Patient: sex M, age 60
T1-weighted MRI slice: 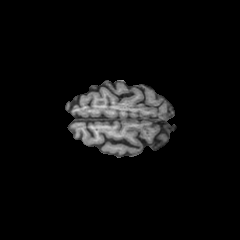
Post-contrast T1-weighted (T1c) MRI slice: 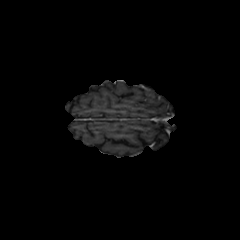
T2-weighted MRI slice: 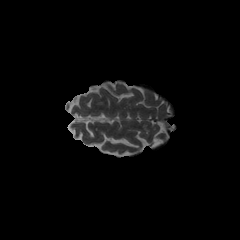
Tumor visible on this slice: no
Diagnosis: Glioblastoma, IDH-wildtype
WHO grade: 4